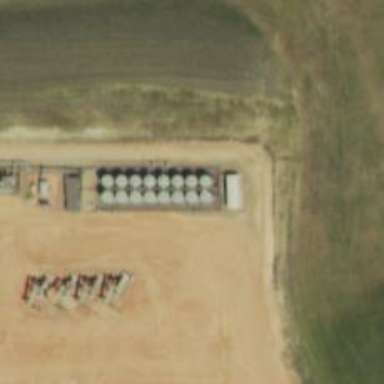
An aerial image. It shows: Storage tank with man-made structure.